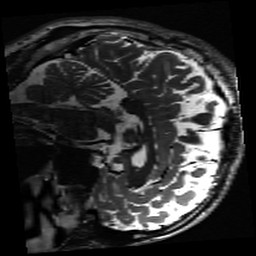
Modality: inplaneT2
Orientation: sagittal